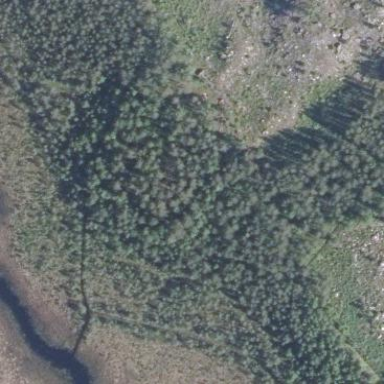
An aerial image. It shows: Woodland consisting mainly of needle-leaved trees.